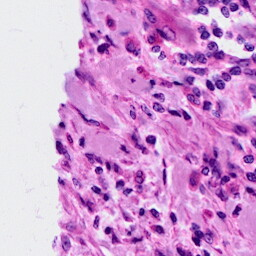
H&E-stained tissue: Cervix